Question: I am new to web design (as you can tell) and playing around with page layouts. I have build the following very basic fluid page that has two column divs (floats) and one div below that I want to set the width to match that of the two floated ones above. As you can see from the screen grab, the red 'strip' isn't as long..
So basically what I have is 2 divs ('#main' and '#extras') floated left. '#main' has a width of '65%' and '#extras' has a width of 20%. Main has a left and right margin of '3.666666666666667%' and '#extras' just a right 'margin' of '3.666666666666667%' which centers it on the page pretty much. I also have '1% padding' for both '#main' and '#extras'.
I set the third div .strip (which should be exactly the same length as the #main and '#extras' combined as follows:
left/right margin 3.666666666666667%
2% padding (to equal the combined padding of the #main and #extras divs)
width: 85%
My calculations (although my math is terrible) makes that add up and as far as I can tell the third div #strip should be as long as the two above. But as from the picture, it isn't.
Is this something to do with a compounding effect?
Here is my code:
'''
<!DOCTYPE html>
<html>
<head>
<style>
#header {
width: 100%;
background-color: gray;
margin: 0;
}
#main {
float: left;
width: 65%;
background-color: steelblue;
margin: 0 3.666666666666667%;
padding: 1%;
}
#extras {
float: left;
width: 20%;
background-color: orange;
margin: 0 3.666666666666667% 0 0;
padding: 1%;
}
#footer {
width: 100%;
clear: left;
background-color: gray;
margin-top: 5%;
}
.strip {
margin: 0 3.666666666666667%;
clear: left;
background-color: red;
padding: 2%;
width: 85%;
}
</style>
</head>
<body>
<div id="header">2 divs
<p>Header</p>
</div>
<div id="main">
<p>Main content</p>
</div>
<div id="extras">
<p>Extra stuff</p>
</div>
<div class="strip">
</p>I am the strip</p>
</div>
<div id="footer">
<p>Footer</p>
</div>
</body>
ts</html>
'''
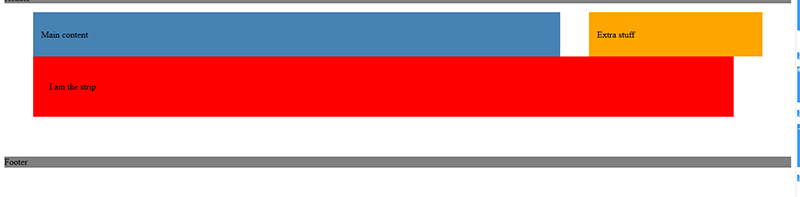
Answer: Its probably wrong calculation.. You can understand this by seeing this image., where the extra margin adding up!